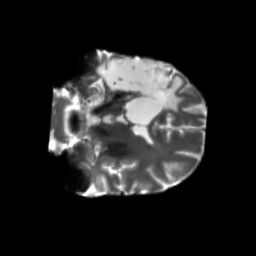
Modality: T2w
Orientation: coronal
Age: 50
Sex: male
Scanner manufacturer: siemens
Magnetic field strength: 3 T
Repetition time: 5.25 s
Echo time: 0.08 s